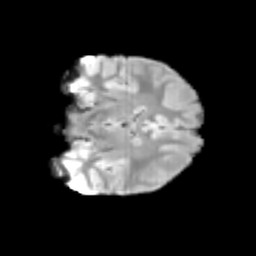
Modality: T2w
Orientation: coronal
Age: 11
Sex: female
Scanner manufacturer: siemens
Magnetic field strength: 3 T
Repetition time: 3.8 s
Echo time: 0.07 s